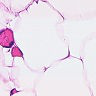
Metastatic tissue present: no